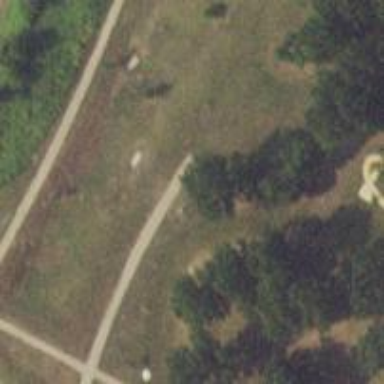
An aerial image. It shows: Disc golf tee.